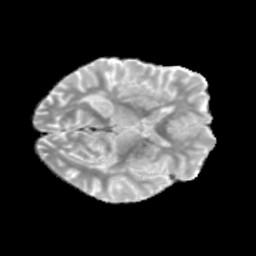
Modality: MD
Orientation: axial
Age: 63
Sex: female
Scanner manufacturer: siemens
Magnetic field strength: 3 T
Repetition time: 3.23 s
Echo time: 0.0892 s